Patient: sex M, age 45
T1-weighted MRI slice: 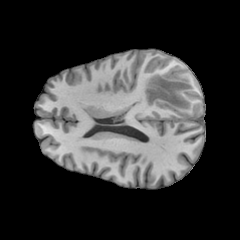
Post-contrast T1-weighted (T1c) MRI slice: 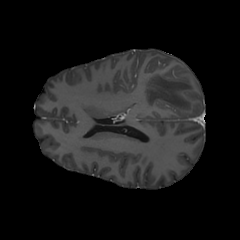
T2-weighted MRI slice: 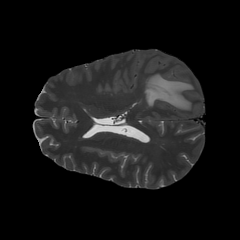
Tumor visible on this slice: yes
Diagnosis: Glioblastoma, IDH-wildtype
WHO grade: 4